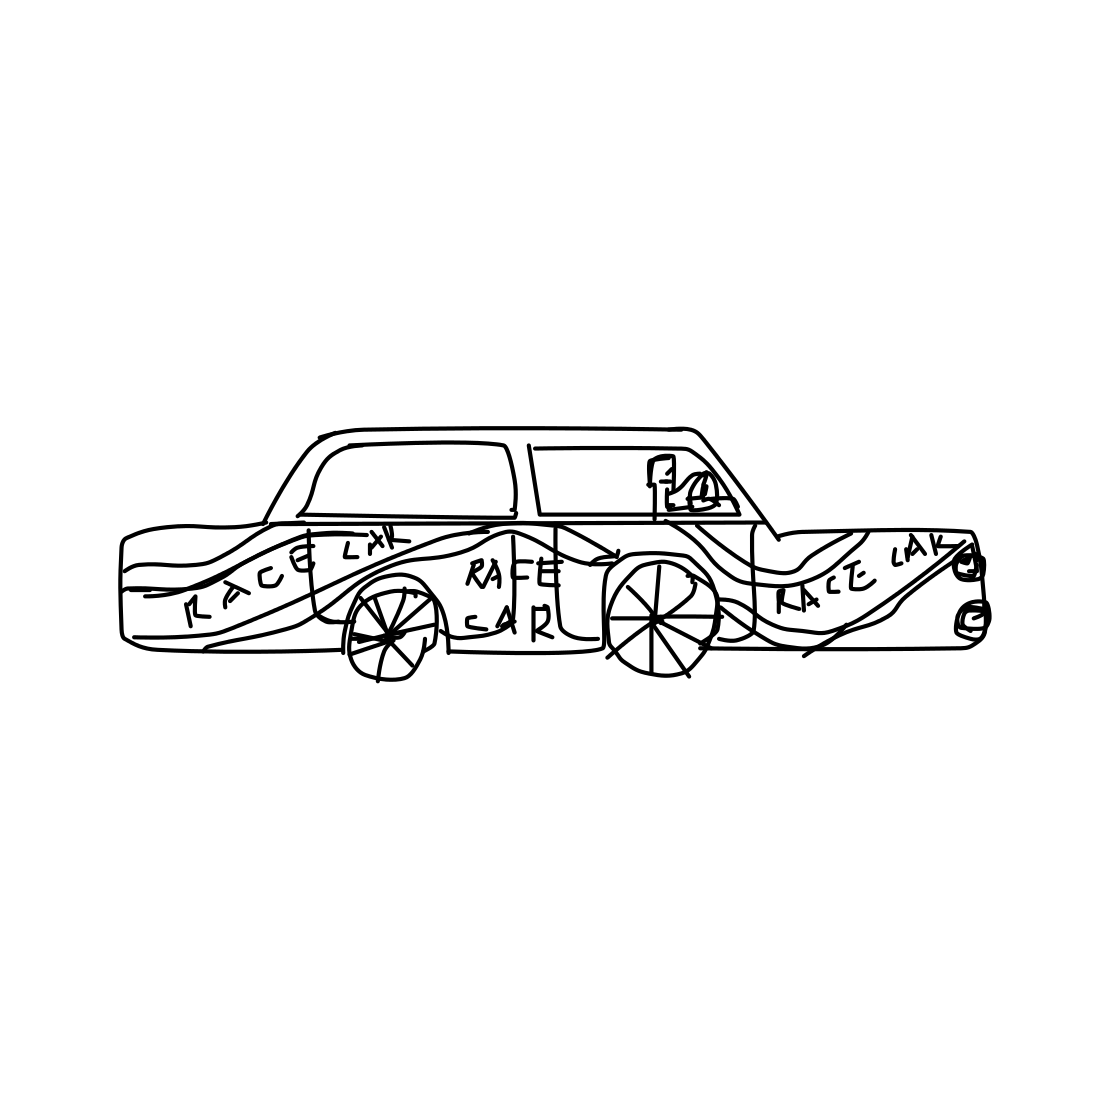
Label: race car